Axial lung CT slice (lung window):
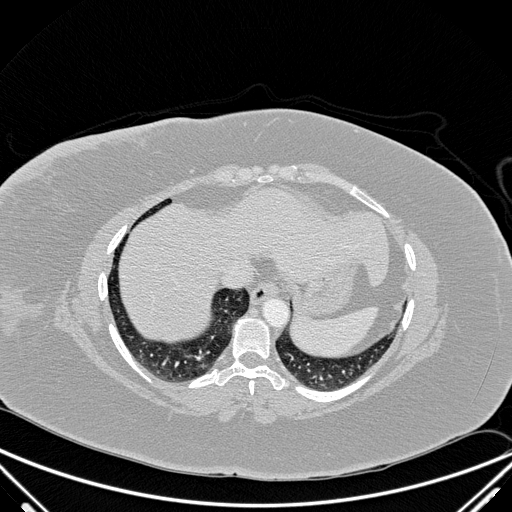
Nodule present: no